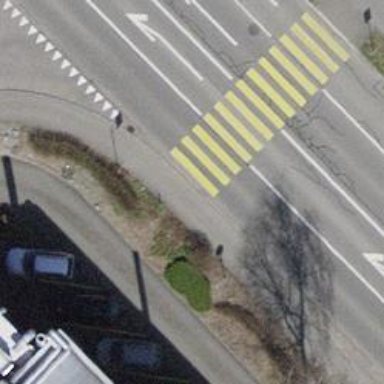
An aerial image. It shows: Sidewalk along the footway.